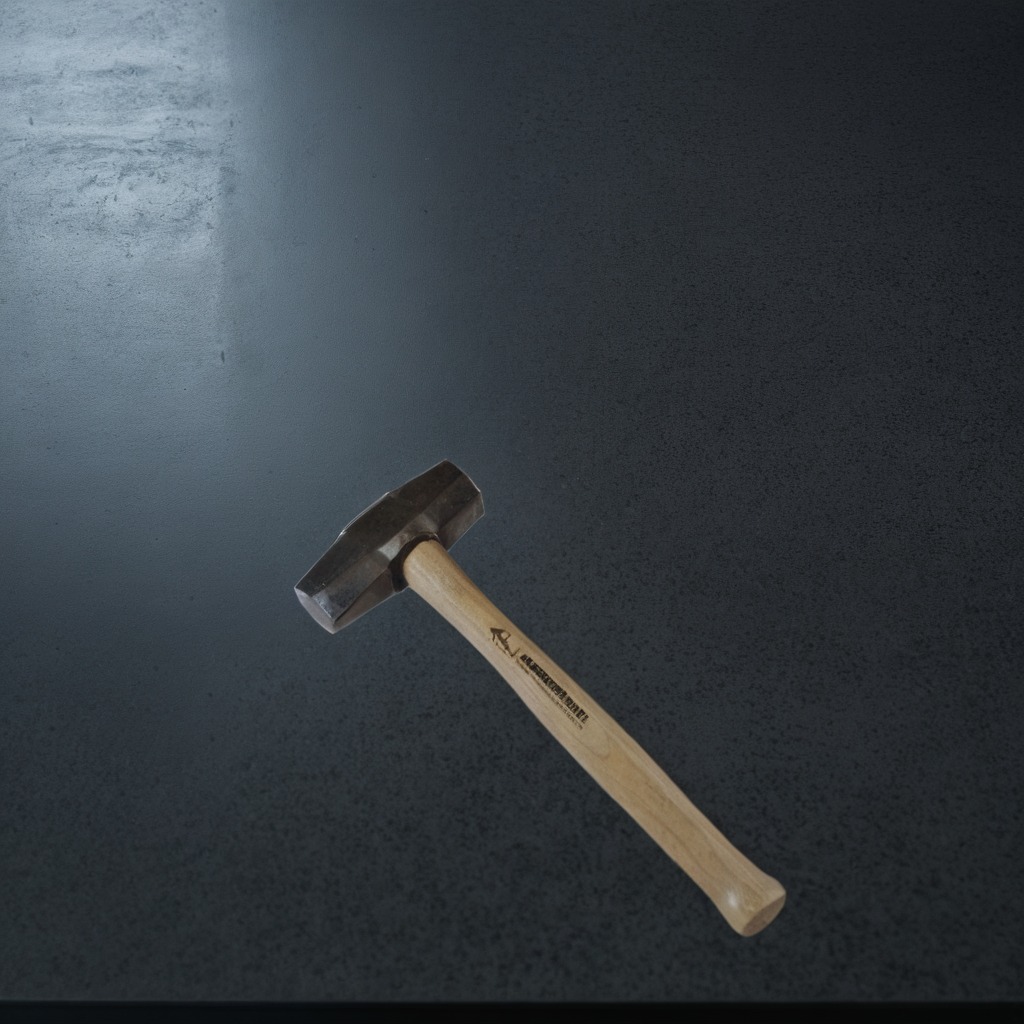
A hammer lies on the clean granite table inside a workshop at night dim ambient light soft shadows worn but